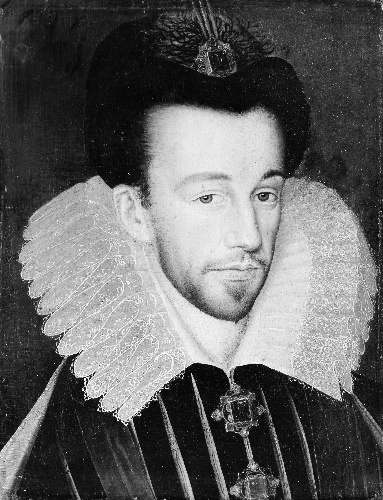
Title: Henri III (1551–1589), King of France
Artist: French Painter
Artist bio: late 16th century
Object type: Painting
Classification: Paintings
Medium: Oil on wood
Dimensions: 12 3/4 x 9 7/8 in. (32.4 x 25.1 cm)
Department: European Paintings
Credit line: Bequest of Susan Dwight Bliss, 1966
Accession year: 1967
Repository: Metropolitan Museum of Art, New York, NY
Tags: Kings|Men|Portraits